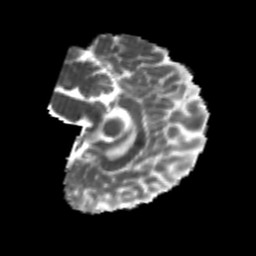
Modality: MD
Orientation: sagittal
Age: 24
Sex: female
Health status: healthy
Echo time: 0.074 s